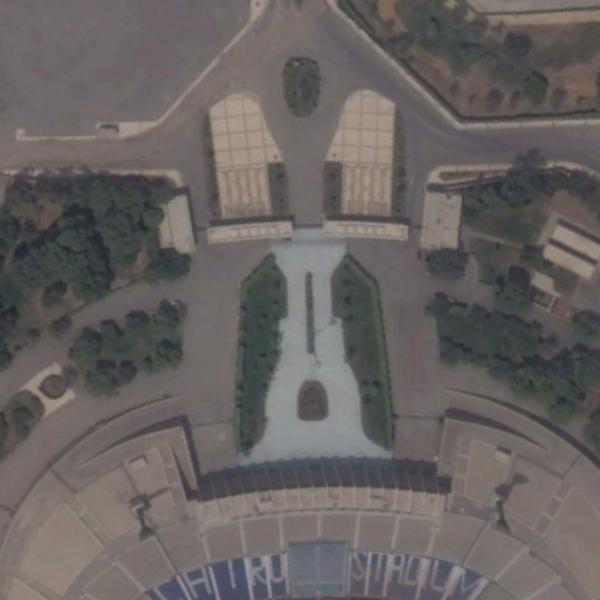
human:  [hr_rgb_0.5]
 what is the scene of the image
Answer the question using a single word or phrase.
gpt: square